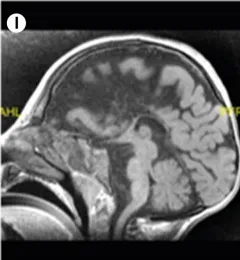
MRI after VP shunt. Mid sagittal.
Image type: radiology (mri)